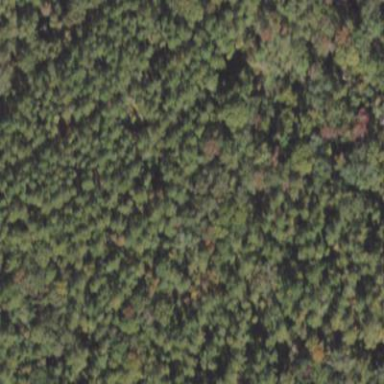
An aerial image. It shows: Forest dominated by needle-leaved trees.